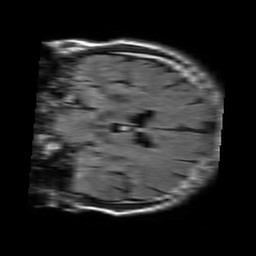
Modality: FLAIR
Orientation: coronal
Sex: male
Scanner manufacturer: philips
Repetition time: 11 s
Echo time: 0.125 s